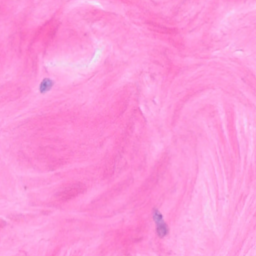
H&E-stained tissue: Breast